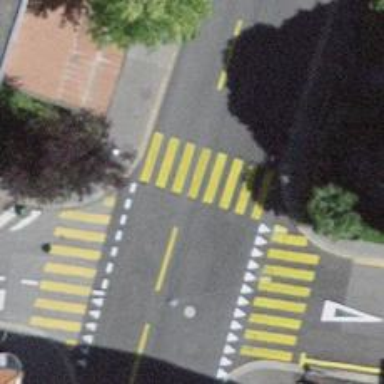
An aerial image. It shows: Uncontrolled zebra crossing on the road.